Question: I have 2 tables that saved family members, when I use 'include' to retrieve the family members, the generated T-SQL is what I'm expected, but when I see the result from VS, like image below, it's look like never ending.
My questions:
1. It's this normal?
2. Should I avoid include when the relationship becomes complex?
3. If it is normal, will this very memory consumption?
POCO
'''
public class Cust_ProfileTbl
{
[Key]
public long bintAccountNo { get; set; }
public string nvarCardName { get; set; }
public string varEmail { get; set; }
public virtual ICollection<Cust_ProfileFamilyTbl> profileFamilyParents { get; set; }
public virtual ICollection<Cust_ProfileFamilyTbl> profileFamilyChildren { get; set; }
}
public class Cust_ProfileFamilyTbl
{
[Key]
public int intProfileFamily { get; set; }
public long bintAccountNo { get; set; }
public long bintAccountNoMember { get; set; }
public virtual Cust_ProfileTbl custProfileParent { get; set; }
public virtual Cust_ProfileTbl custProfileChild { get; set; }
}
'''
LINQ
'''
var rs = from family in context.member.Include("profileFamilyParents.custProfileChild")
select family;
rs = rs.Where(x => x.bintAccountNo.Equals(1));
var result = rs.ToList();
'''
In onModelCreating
'''
modelBuilder.Entity<Cust_ProfileFamilyTbl>()
.HasRequired(m => m.custProfileParent)
.WithMany(t => t.profileFamilyParents)
.HasForeignKey(m => m.bintAccountNo)
.WillCascadeOnDelete(false);
modelBuilder.Entity<Cust_ProfileFamilyTbl>()
.HasRequired(m => m.custProfileChild)
.WithMany(t => t.profileFamilyChildren)
.HasForeignKey(m => m.bintAccountNoMember)
.WillCascadeOnDelete(false);
'''

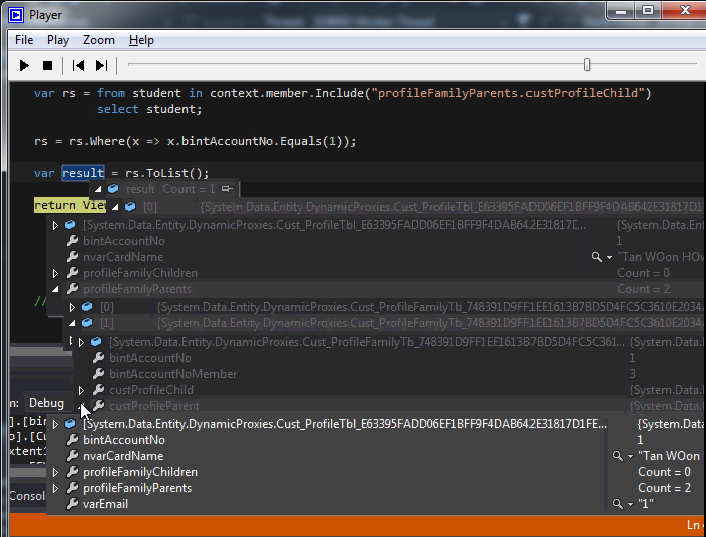
Answer: When people use an ORM like EF in their application, many times the application design gets driven by this ORM and the entities defined in its model. When the app is a simple "CRUD" application, that's not a problem, but an advantage, because you spare a lot of time.
However when things start to get more complicated, an "ORM guided design" becomes a problem. This looks to be the case.
There are at least two problems, recovered from the comments:
1. the data retrieved from the DB is more than needed
2. in this case, because of some particular relationships between entities, there is a circular reference, which creates an endless loop and a stack overflow when trying to show the model in the view
When this kind of situation shows up, the most advisable is to break the tight tie between the ORM and the rest of the app, which can be dine by defining a new class, and projecting the data into it. Let's give a generic 'ProfileDto' name.
'''
public class ProfileDto { ... }
'''
And then, what you need to do is to project the result of the query into the DTO:
'''
var model = theQuery.Select(i => new ProfileDto { a = i.a, b = i.b...}).ToList();
'''
With a good design of the Dto you'll only recover the needed data from the DB, and you'll avoid the loop problem (by not including the navigation property that creates the loop).
<URL>
Code standardization is a very good idea until it becomes a source of problems. The main purpose of writing code is implementing the business logic. If code standardization, technology, or whatever, makes it harder to implement business logic, instead of contributing to the solution, they become a problem, so you need to avoid them.